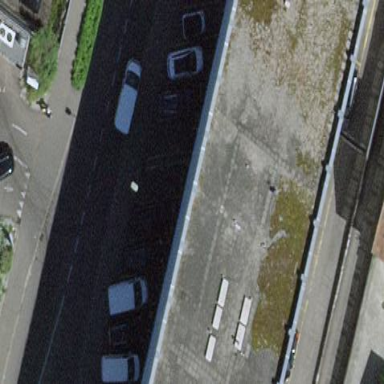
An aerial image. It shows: Commercial building.